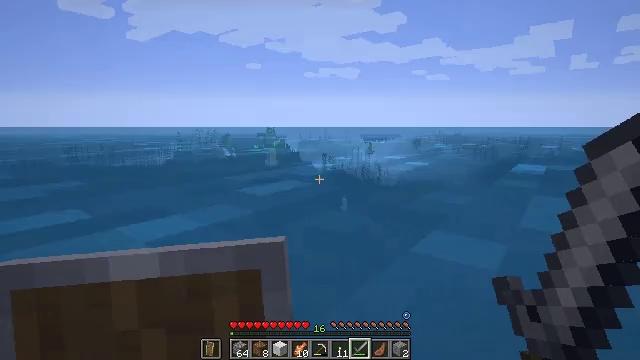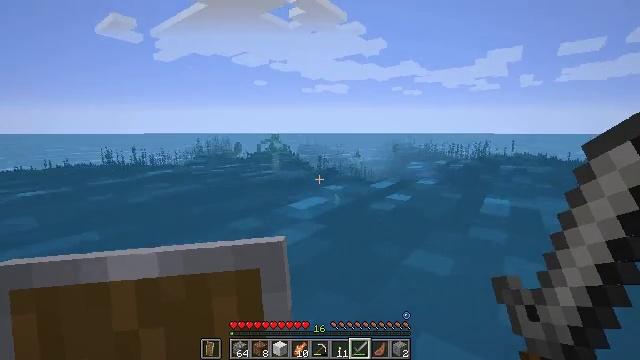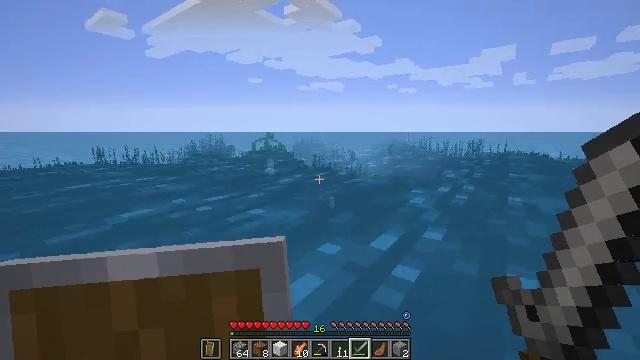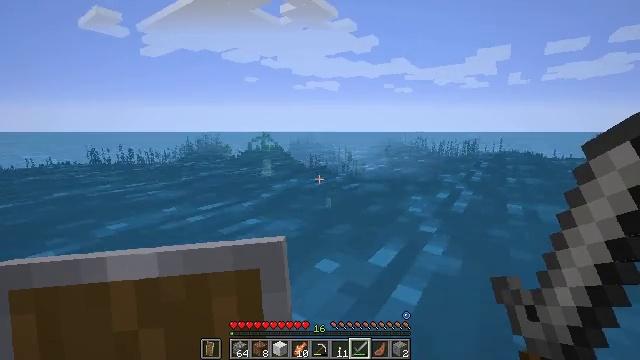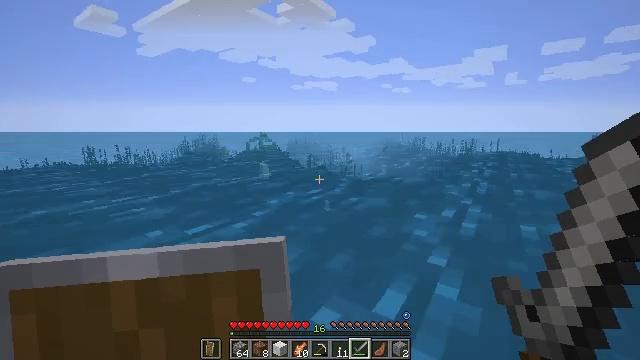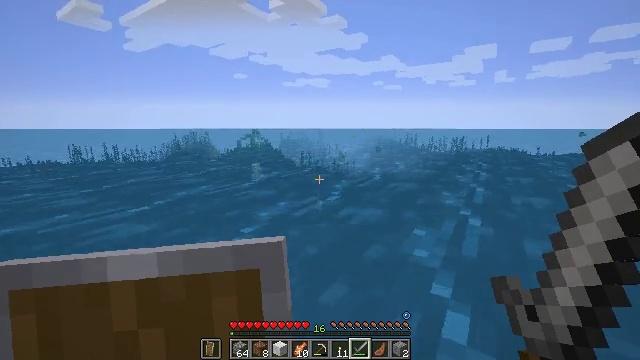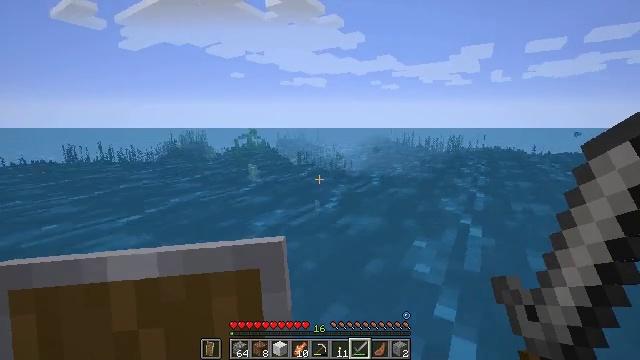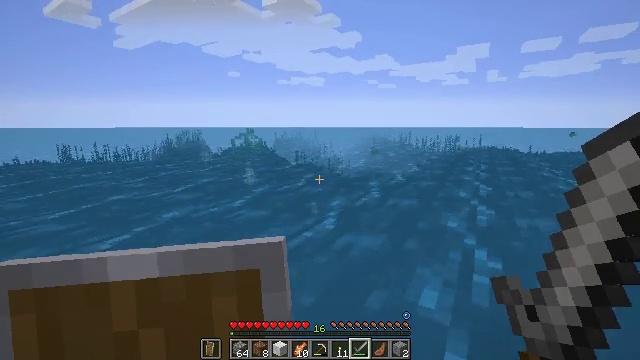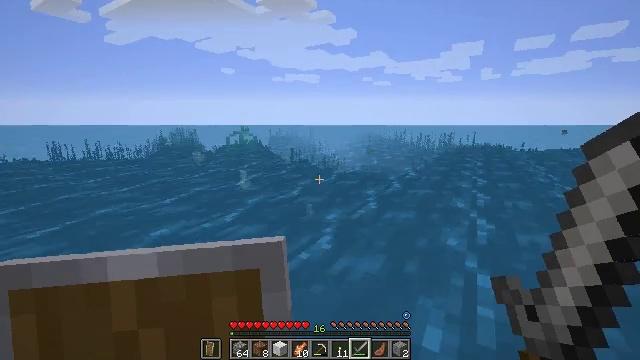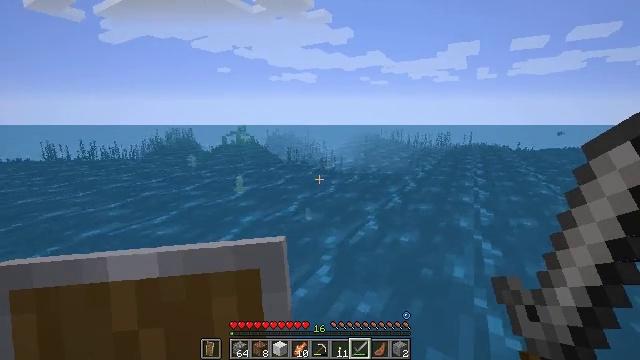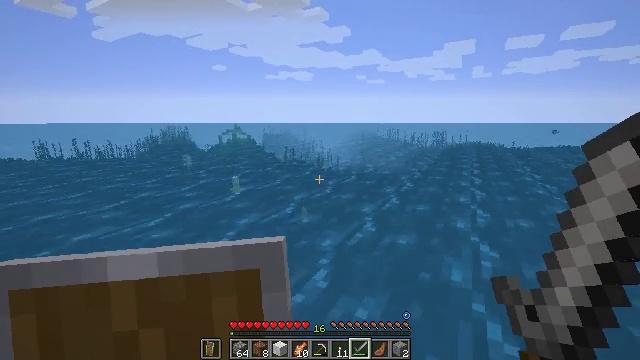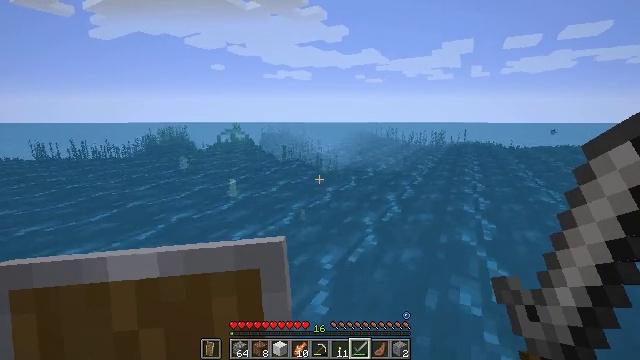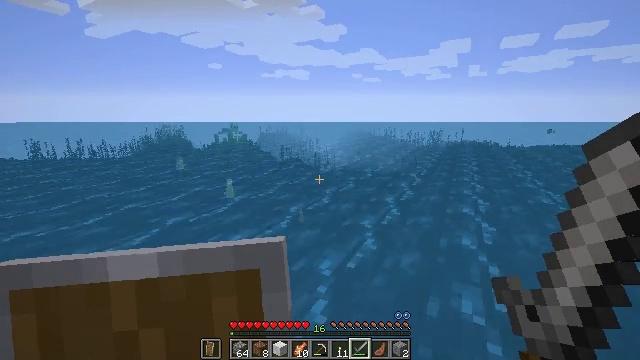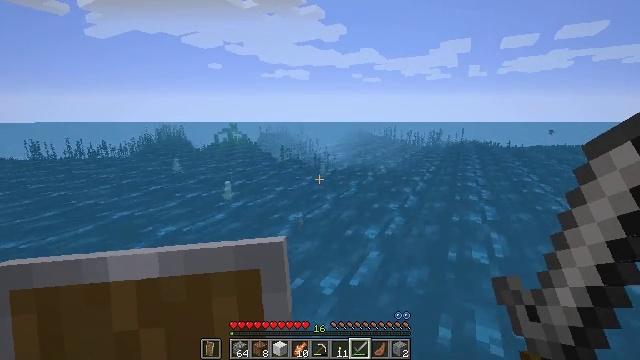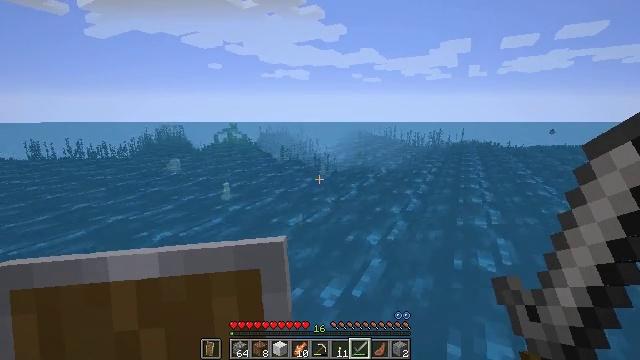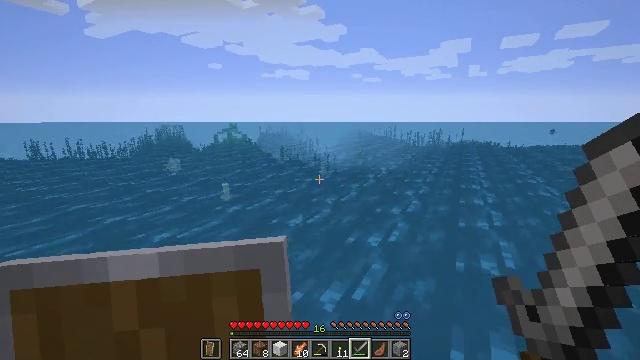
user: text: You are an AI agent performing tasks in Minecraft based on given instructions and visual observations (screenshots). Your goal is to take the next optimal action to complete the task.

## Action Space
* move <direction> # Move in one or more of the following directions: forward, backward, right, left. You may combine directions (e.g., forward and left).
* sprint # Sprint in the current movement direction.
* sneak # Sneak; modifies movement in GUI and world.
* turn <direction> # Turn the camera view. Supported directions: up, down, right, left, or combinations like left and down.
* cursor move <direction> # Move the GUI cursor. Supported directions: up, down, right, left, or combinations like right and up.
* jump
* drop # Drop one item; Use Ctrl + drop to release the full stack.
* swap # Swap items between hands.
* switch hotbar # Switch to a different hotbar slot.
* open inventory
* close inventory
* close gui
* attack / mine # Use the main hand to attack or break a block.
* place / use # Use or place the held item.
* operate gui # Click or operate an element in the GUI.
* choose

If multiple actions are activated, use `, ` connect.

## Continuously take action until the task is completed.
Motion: motion action
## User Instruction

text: Kill mobs in the water.
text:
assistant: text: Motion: move forward
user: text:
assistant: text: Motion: move forward, turn right
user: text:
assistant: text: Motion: move forward
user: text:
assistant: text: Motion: move forward
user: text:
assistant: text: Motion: move forward, turn right, jump
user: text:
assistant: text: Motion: move forward, jump
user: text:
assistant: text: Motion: move forward, jump
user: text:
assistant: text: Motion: move forward, turn right, jump
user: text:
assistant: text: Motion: move forward
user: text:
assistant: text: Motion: move forward
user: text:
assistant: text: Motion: move forward
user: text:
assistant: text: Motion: move forward
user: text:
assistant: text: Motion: move forward
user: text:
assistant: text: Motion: move forward
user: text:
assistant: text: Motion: move forward
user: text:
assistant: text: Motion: move forward
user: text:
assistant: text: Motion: move forward
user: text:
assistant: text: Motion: move forward
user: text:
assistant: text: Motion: move forward
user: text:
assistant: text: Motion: move forward
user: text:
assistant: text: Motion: move forward
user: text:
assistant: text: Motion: move forward
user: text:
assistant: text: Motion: move forward
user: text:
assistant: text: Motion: move forward
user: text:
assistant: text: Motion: move forward
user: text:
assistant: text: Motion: move forward
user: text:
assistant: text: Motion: move forward
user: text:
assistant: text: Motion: move forward
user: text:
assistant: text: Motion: move forward
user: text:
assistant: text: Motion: move forward